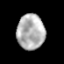
Tissue: prostate
Cell type: T cells
Senescence score: 0.3524
Nuclear area (px): 962
Mean DAPI intensity: 176.865